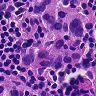
Metastatic tissue present: yes